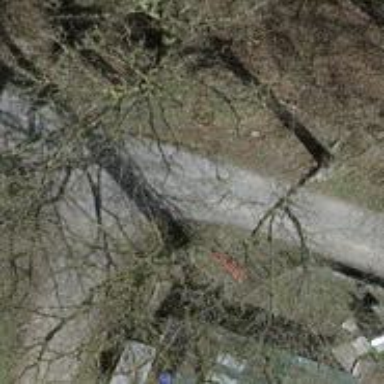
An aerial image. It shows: Red bench.